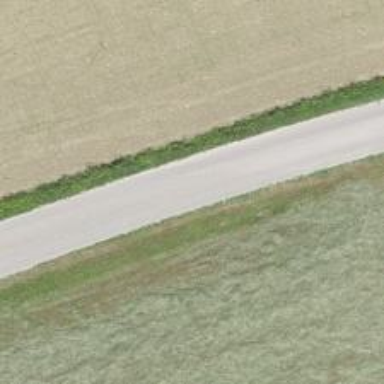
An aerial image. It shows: Unclassified road with asphalt surface.